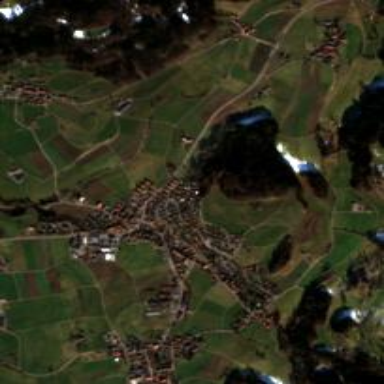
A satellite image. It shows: Village.